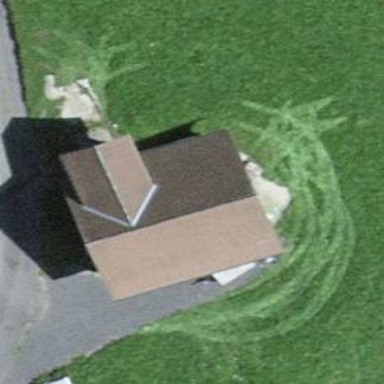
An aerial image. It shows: Barn.